Field crop: tomato
Growth stage: 2
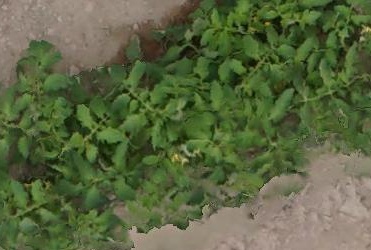
Species: tomato